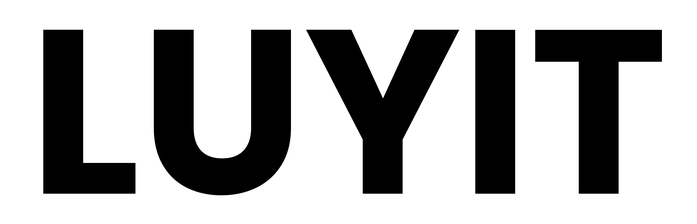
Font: Poppins-Bold